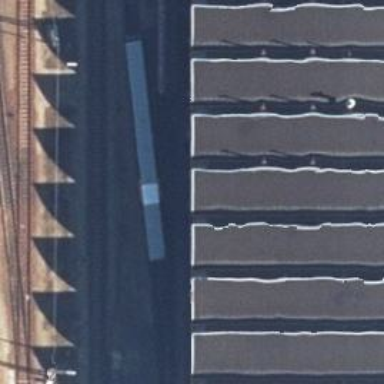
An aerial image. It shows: Railway yard used for servicing trains.